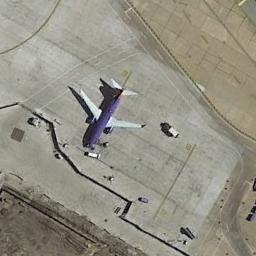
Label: airplane